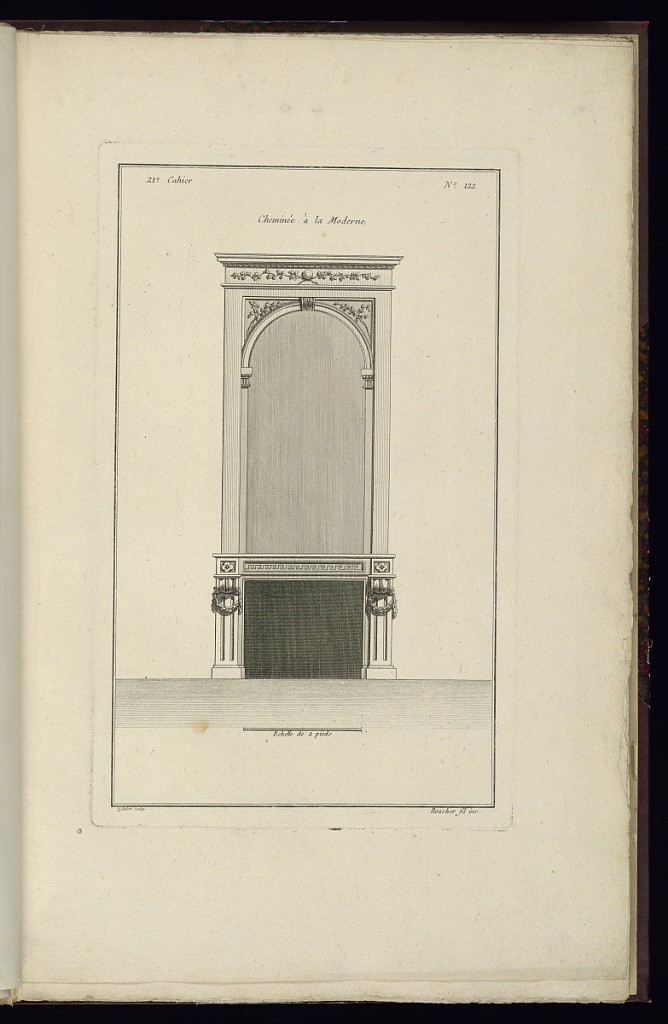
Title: Cheminée à la Moderne
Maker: Juste-François Boucher, French, 1736 – 1782
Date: ca. 1775
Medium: Engraving on off white laid paper
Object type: Print
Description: Design for a fireplace with an overmantel mirror. The fireplace is decorated with ornament motifs including crossed branches, Greek key, fluting, rosettes, and garland. The plate is signed.